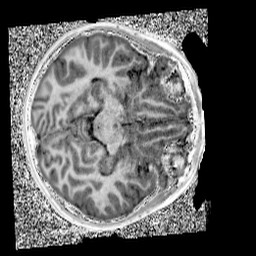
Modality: UNIT1
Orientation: axial
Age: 11
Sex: male
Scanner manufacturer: siemens
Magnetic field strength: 3 T
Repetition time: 4 s
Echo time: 0.00299 s